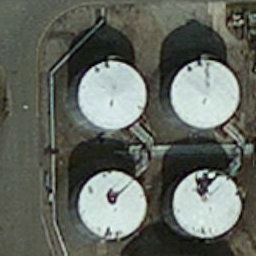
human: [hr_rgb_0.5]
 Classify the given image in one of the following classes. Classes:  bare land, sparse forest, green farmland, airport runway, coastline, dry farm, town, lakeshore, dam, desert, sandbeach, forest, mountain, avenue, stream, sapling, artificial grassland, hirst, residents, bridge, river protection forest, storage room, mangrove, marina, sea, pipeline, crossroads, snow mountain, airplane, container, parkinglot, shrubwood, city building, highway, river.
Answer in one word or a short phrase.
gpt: storage room